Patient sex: F
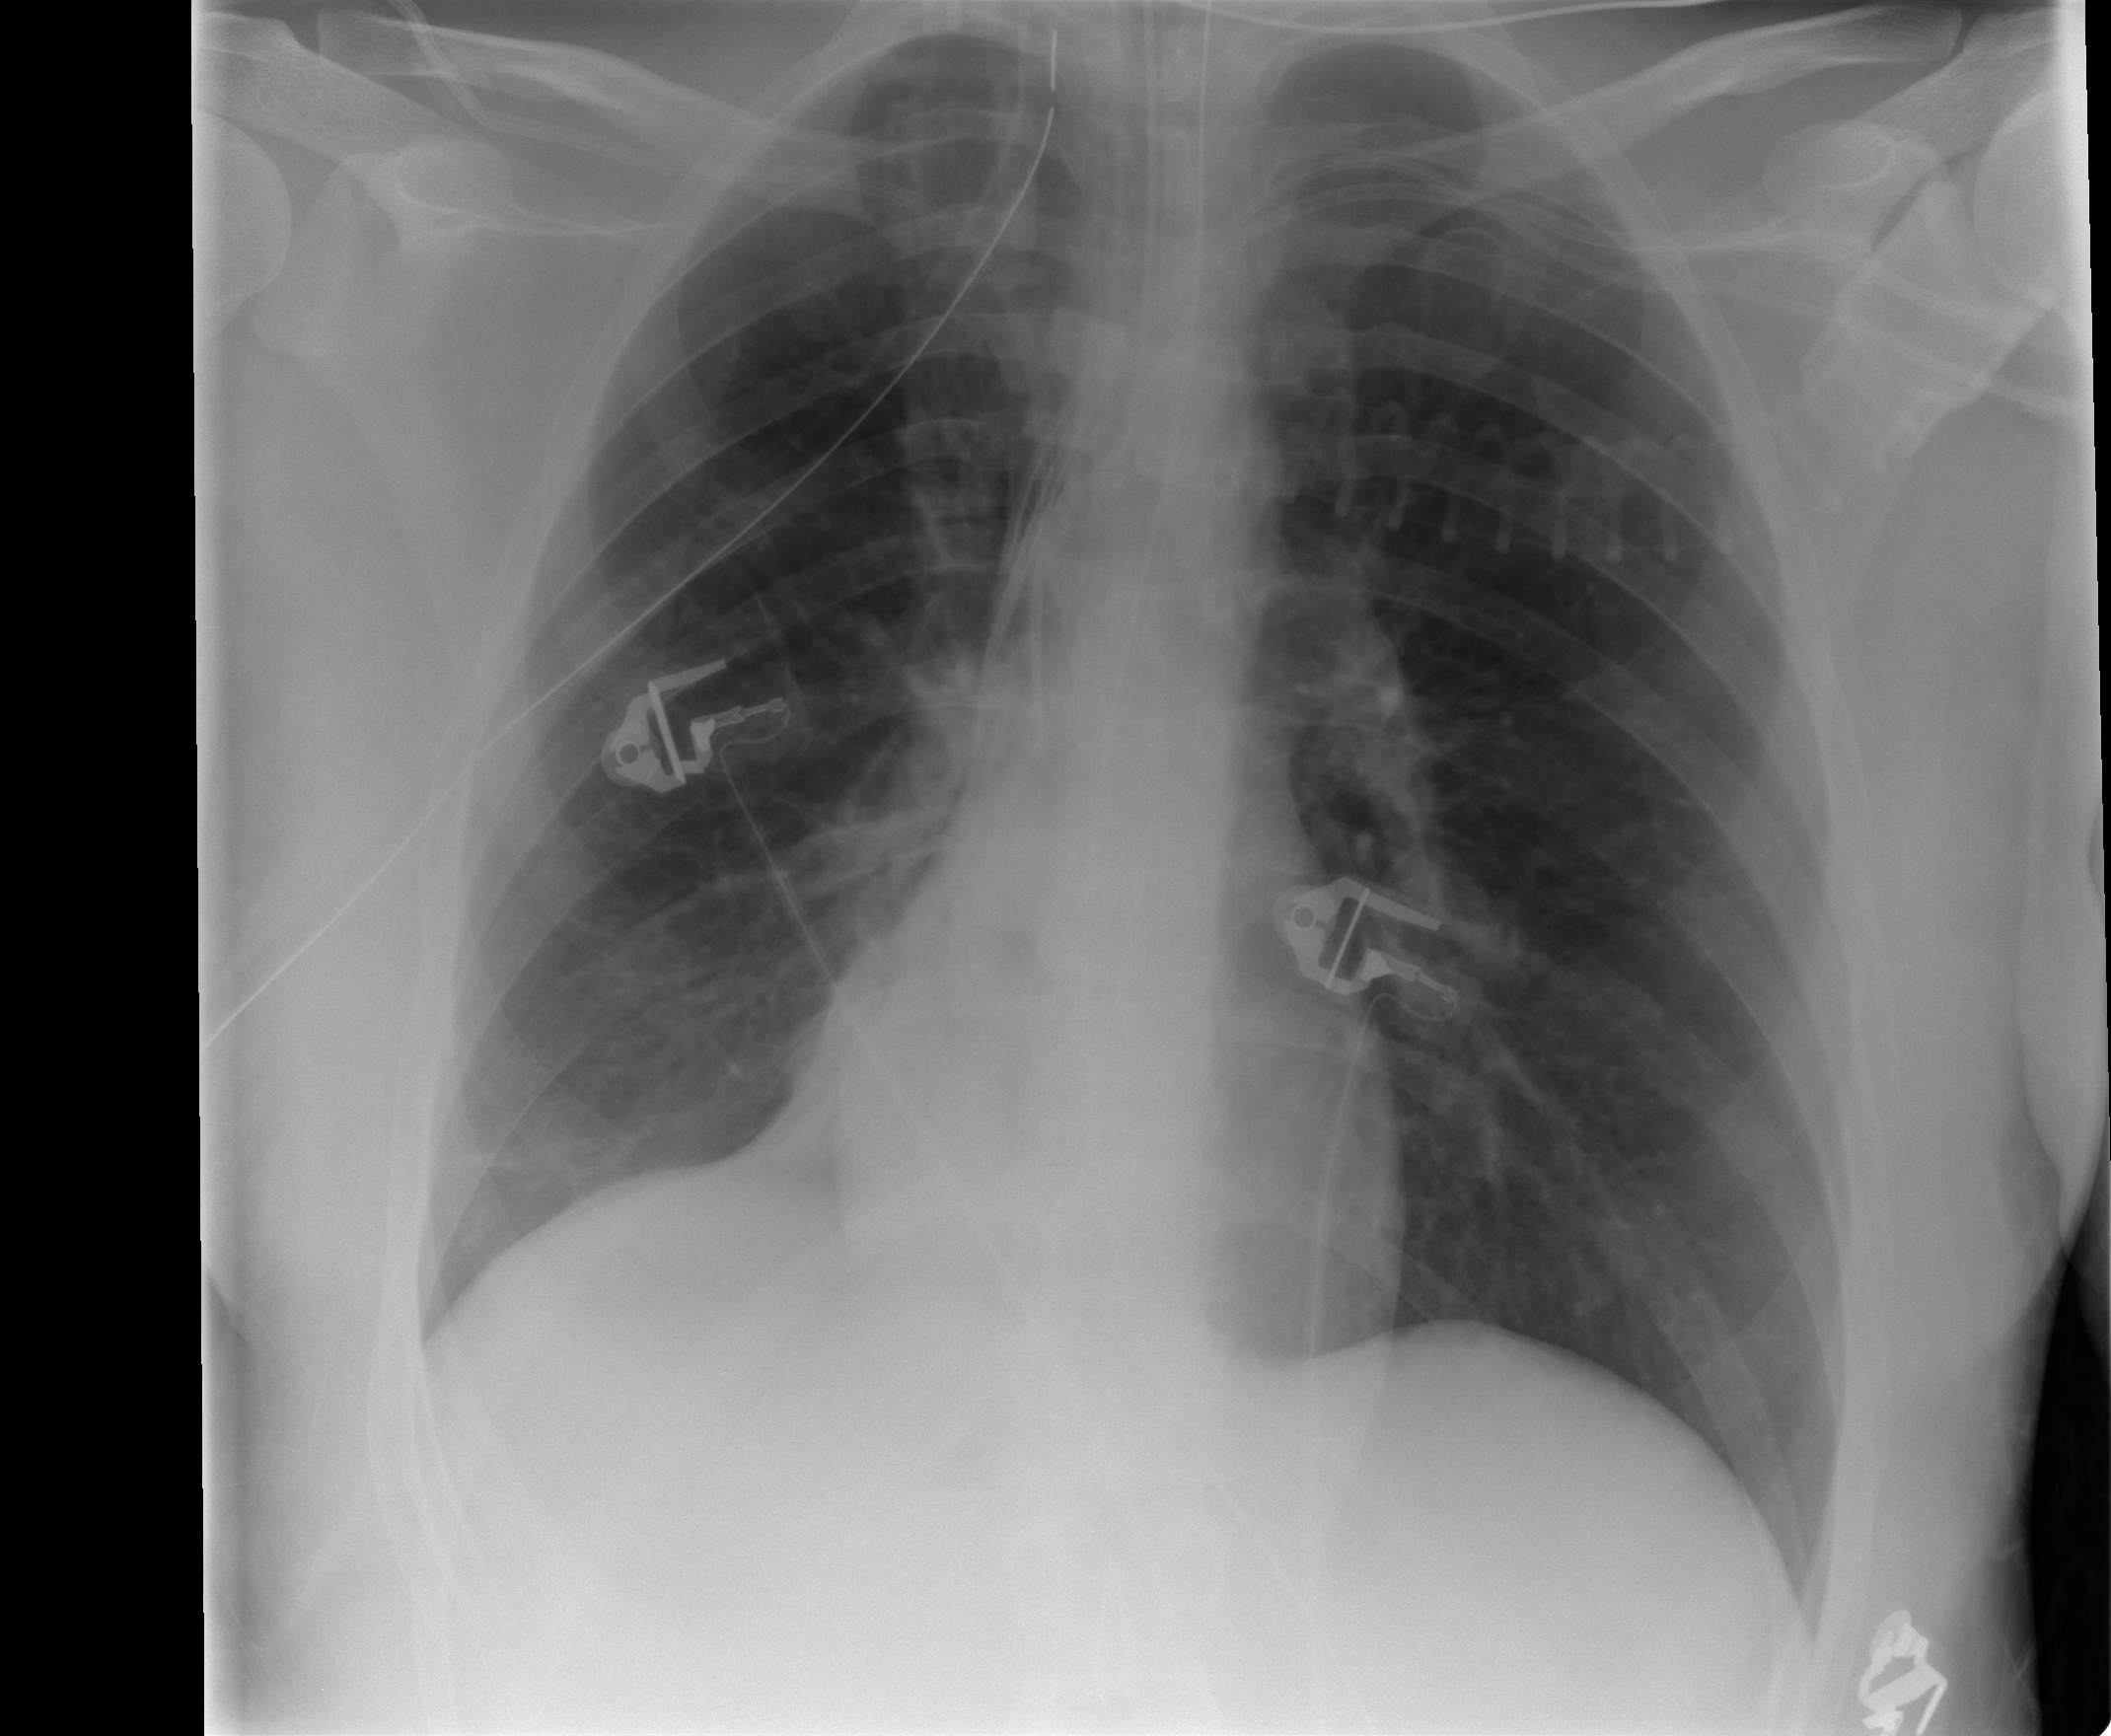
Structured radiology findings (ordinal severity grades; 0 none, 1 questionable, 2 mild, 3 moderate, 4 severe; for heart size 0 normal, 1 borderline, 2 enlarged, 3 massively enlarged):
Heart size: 0
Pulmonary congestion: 0
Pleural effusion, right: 0
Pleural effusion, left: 0
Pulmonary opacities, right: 0
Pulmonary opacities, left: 0
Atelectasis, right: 2
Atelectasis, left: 0